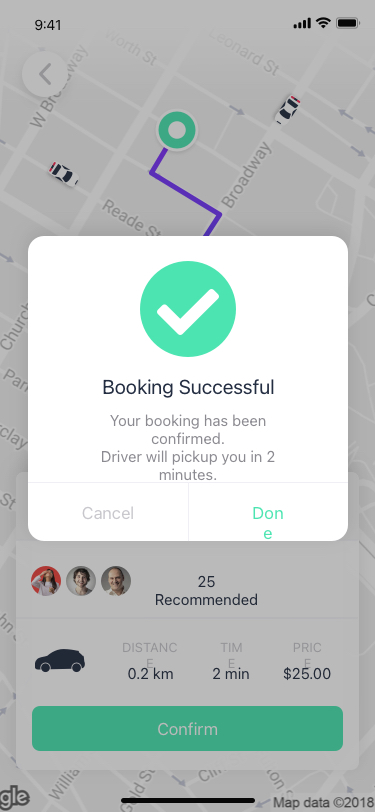
Text in this UI design:
Confirm
Gregory Smith
25 Recommended
Distance
Time
Price
0.2 km
2 min
$25.00
4.9
Booking Successful
Done
Cancel
Your booking has been confirmed.
Driver will pickup you in 2 minutes.